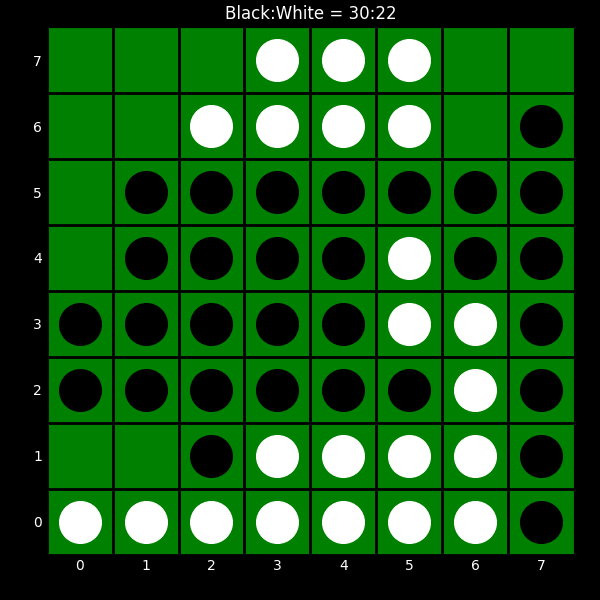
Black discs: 30
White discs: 22